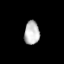
Tissue: lung
Cell type: Others
Senescence score: 0.5414
Nuclear area (px): 352
Mean DAPI intensity: 186.636